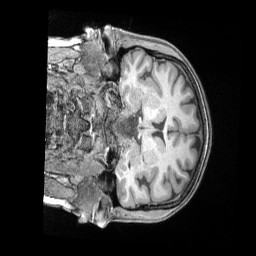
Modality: T1w
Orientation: coronal
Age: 36
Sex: female
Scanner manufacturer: siemens
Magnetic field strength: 3 T
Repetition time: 2 s
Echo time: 0.00211 s